Question: while running an application written in windows on linux, i encountered a problem-
i can't edit the cpp file of widget. all the other classes are editable.
The error message appears on the top of the screen and looks like that:

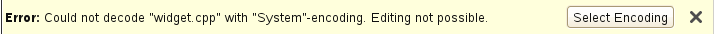
Answer: Just a guess, but the file might have been saved with e.g. Windows cp1252 encoding (or something else) and now you need to specify the same encoding to load it on Linux.
What happens when you click on the "Select Encoding" button?
EDIT:
The encoding might be something like UTF-16-le or UCS-2 or win1252, but that's just a guess. If you can't guess the encoding, you could try using some software to try to figure it out. There are various tools or libraries to do this, written in various languages:
<URL>
<URL>
<URL>